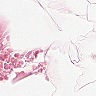
Metastatic tissue present: no